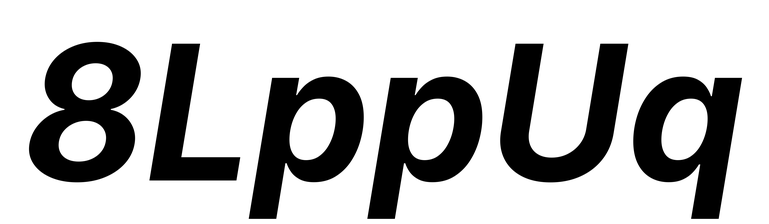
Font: Inter-Italic_Bold_Italic